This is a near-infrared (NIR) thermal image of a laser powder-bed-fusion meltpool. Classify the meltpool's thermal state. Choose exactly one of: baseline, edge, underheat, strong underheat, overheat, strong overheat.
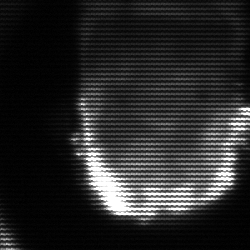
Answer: baseline